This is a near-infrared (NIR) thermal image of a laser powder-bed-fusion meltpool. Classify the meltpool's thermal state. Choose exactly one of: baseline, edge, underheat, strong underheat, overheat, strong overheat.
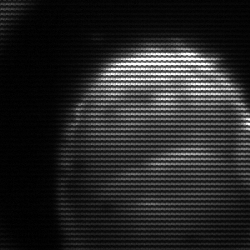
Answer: strong underheat